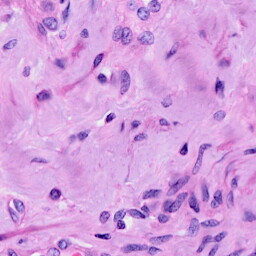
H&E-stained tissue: Cervix